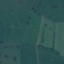
Land use / land cover: Pasture